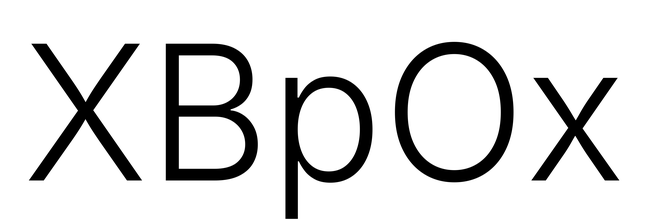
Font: Inter_Light